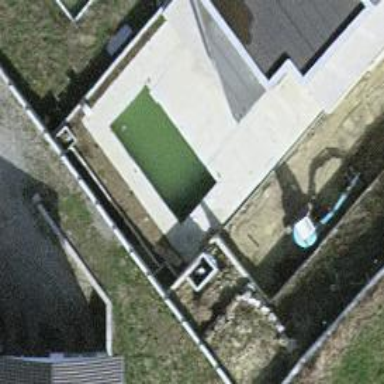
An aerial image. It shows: Swimming pool located in leisure land.